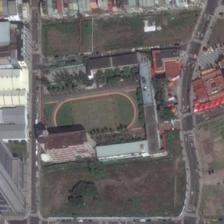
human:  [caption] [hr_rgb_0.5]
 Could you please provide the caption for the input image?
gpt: a playground is surrounded by many buildings .

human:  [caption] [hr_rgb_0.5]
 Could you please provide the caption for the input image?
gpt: several buildings and several green trees around a playground are next to a road .

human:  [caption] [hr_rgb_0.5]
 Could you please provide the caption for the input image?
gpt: a curved road is between the playground and the red houses .

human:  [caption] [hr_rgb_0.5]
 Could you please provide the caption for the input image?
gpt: a small football field and nearby a curved road .

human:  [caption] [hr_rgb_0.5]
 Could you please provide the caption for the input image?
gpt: a playground is surrounded by some green trees and many buildings .